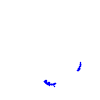
Particle: proton